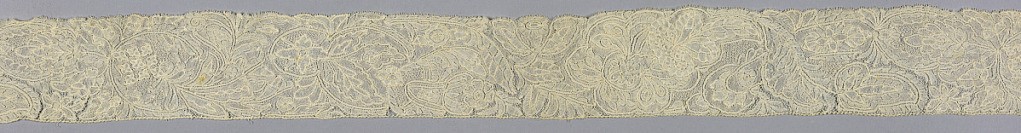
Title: Border
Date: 1700–1750
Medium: linen Technique: bobbin lace, Brussels style
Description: Border with a pattern of densely placed floral and foliated forms.